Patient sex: M
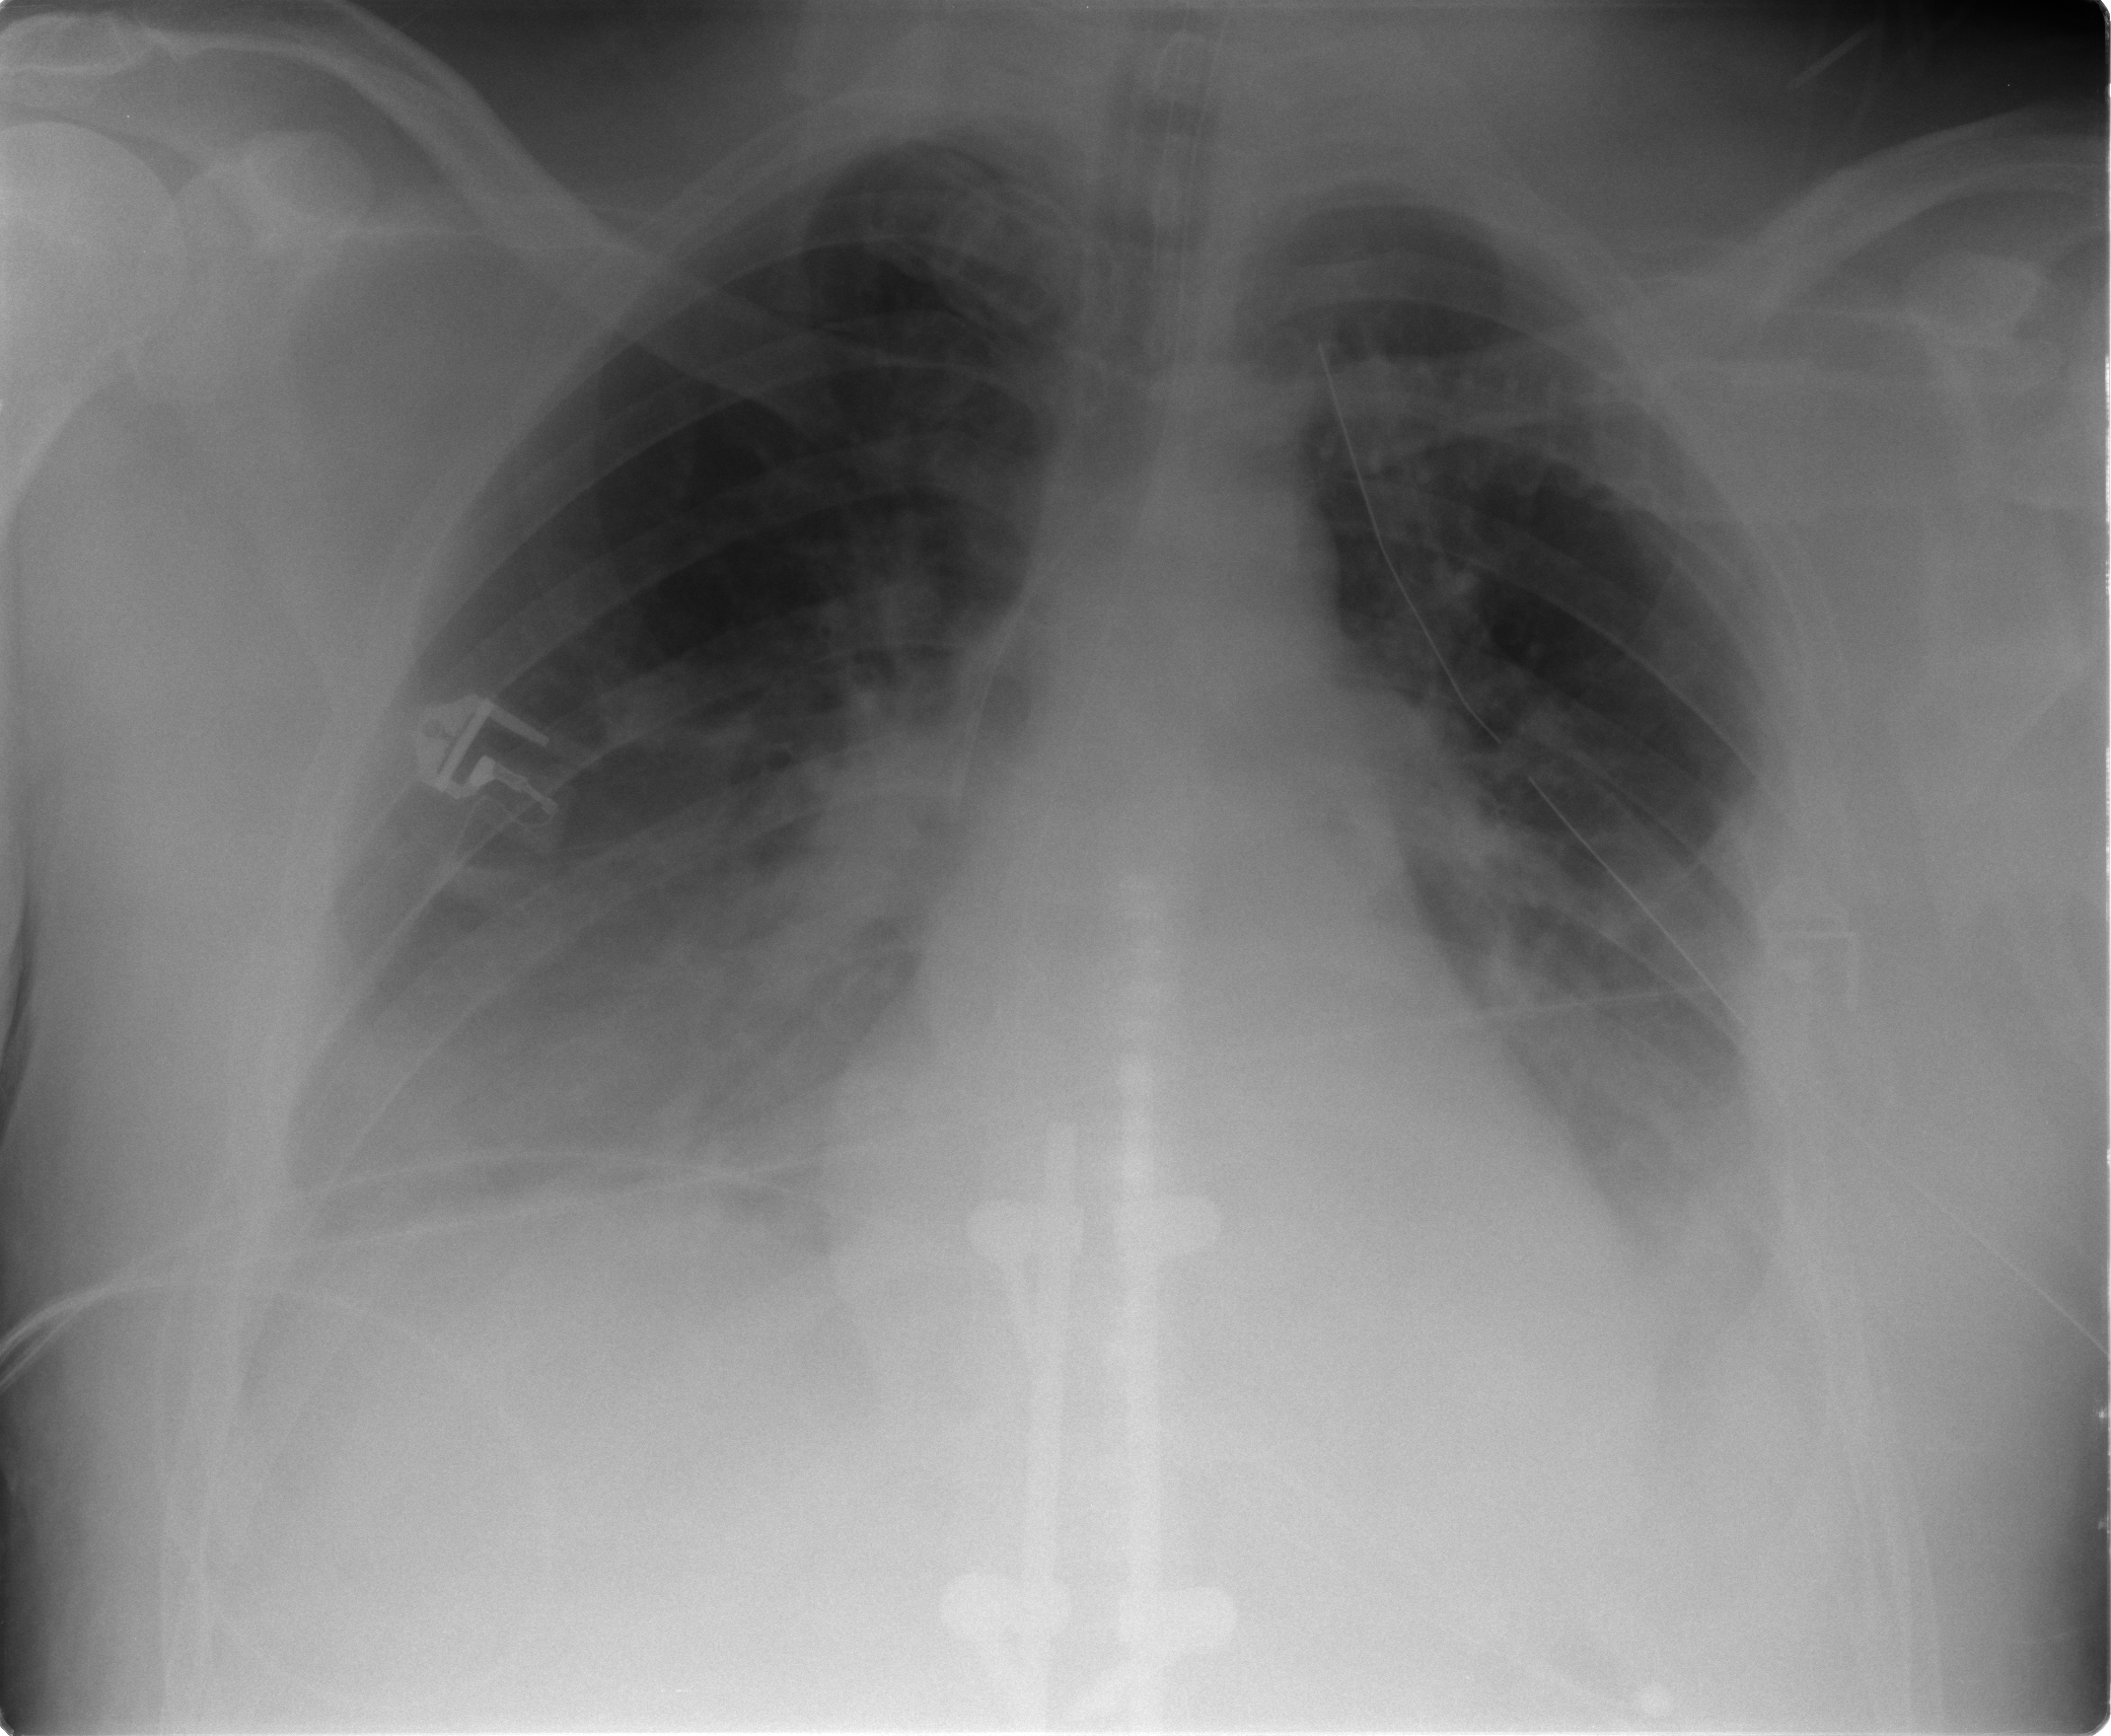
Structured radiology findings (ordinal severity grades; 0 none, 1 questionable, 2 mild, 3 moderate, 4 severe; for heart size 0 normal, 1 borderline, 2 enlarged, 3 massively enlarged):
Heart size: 0
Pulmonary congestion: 3
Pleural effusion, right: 2
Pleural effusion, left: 2
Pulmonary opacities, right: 0
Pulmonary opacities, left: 0
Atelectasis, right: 3
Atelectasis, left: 3